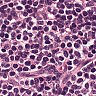
Metastatic tissue present: no